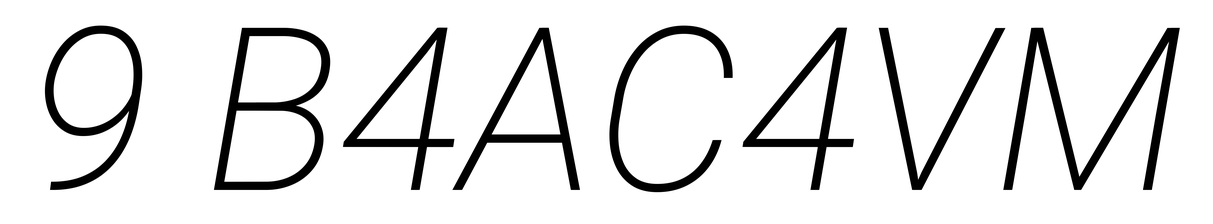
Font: Roboto-Italic_ExtraLight_Italic